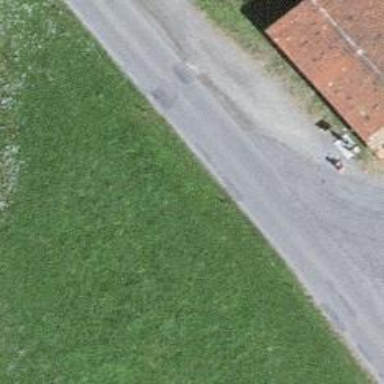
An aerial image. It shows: Emergency access point on the road.